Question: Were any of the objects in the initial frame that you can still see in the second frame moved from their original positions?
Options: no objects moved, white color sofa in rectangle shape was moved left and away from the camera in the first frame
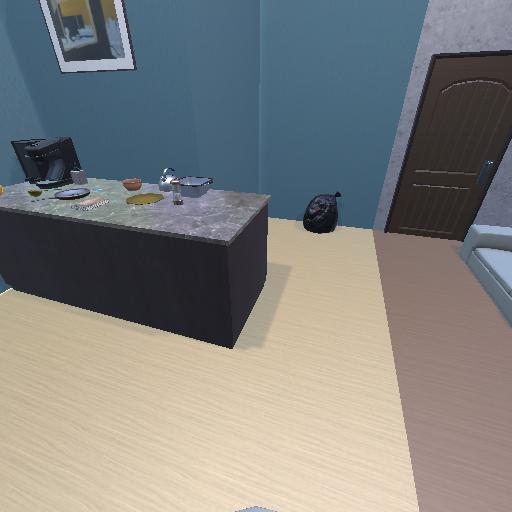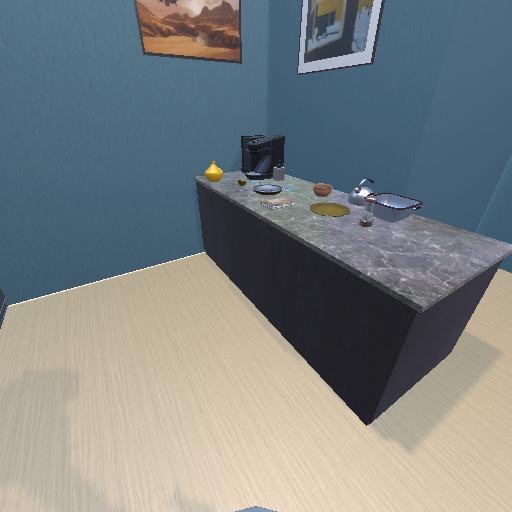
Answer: no objects moved